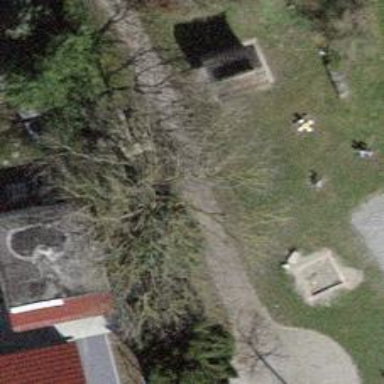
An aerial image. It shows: Picnic table located in leisure land area.